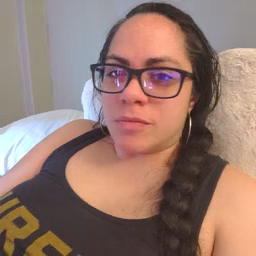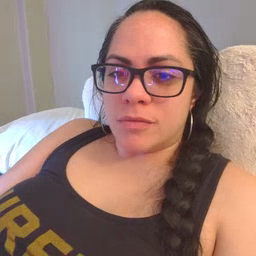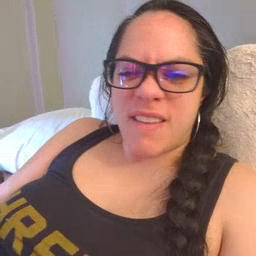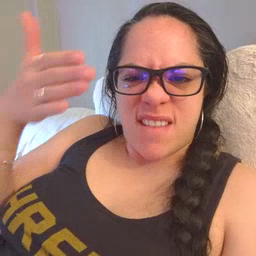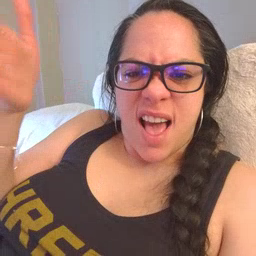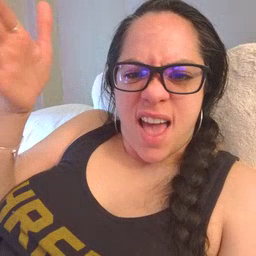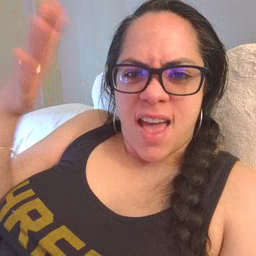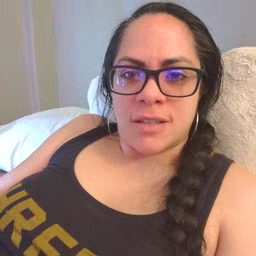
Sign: flag